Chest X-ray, AP view. Patient: 18 years old, sex M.
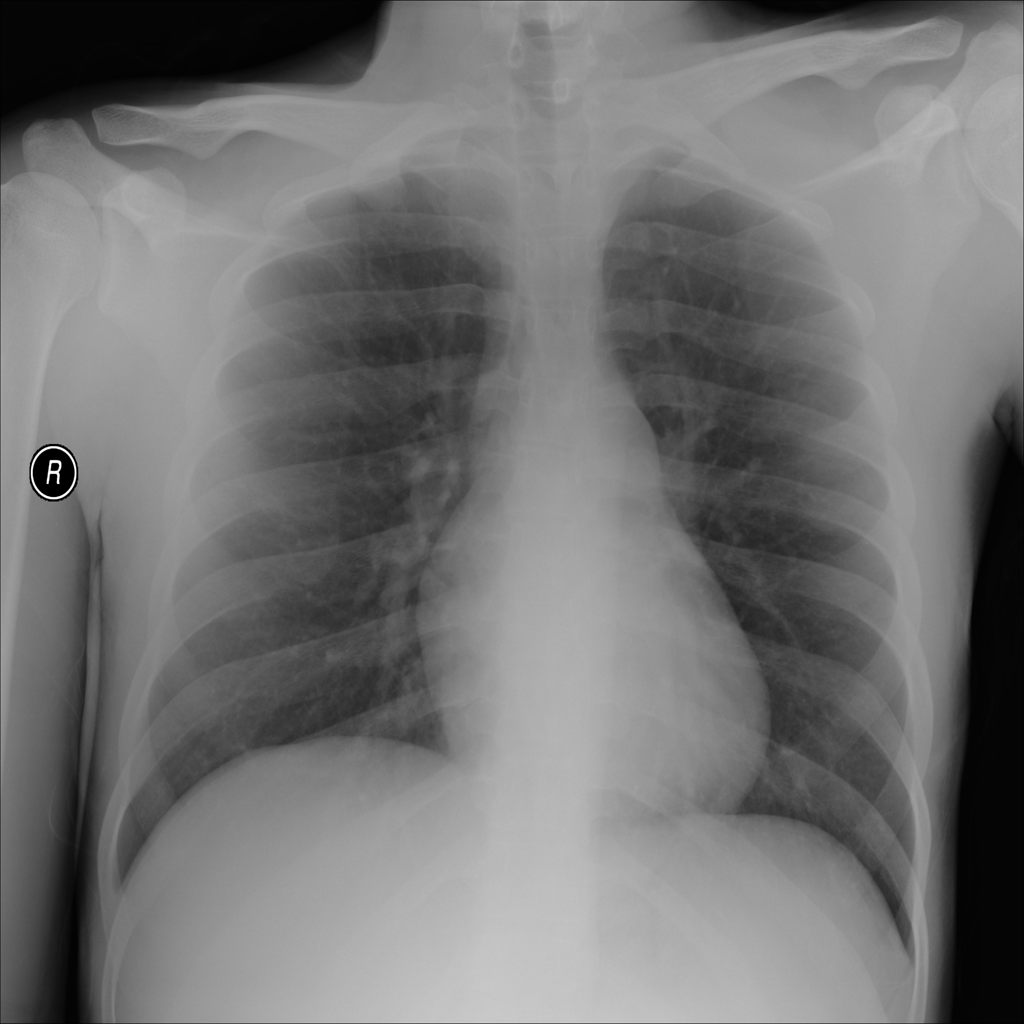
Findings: No Finding